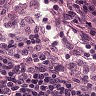
Metastatic tissue present: no